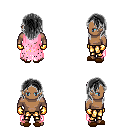
a pixel art fantasy rpg character, male body template, human, dark skin, pink tattered cape, gold greaves, gray long hairstyle, gold gloves, brown slippers, four views (front, back, left, right), 2x2 character sprite sheet, small pixel art, hard edges, no anti-aliasing